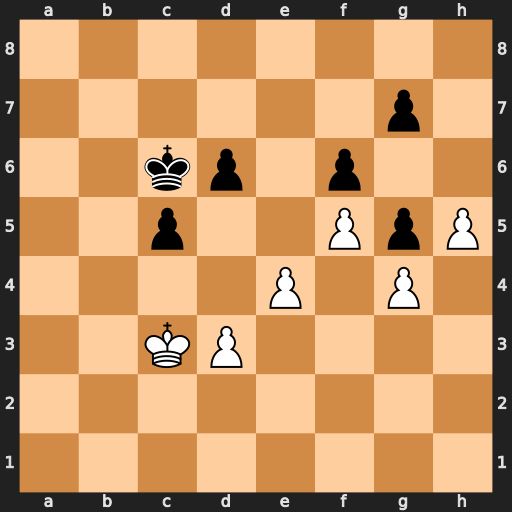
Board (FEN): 8/6p1/2kp1p2/2p2PpP/4P1P1/2KP4/8/8
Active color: w
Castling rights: -
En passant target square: -
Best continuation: Kc4 Kc7 e5 dxe5 Kxc5